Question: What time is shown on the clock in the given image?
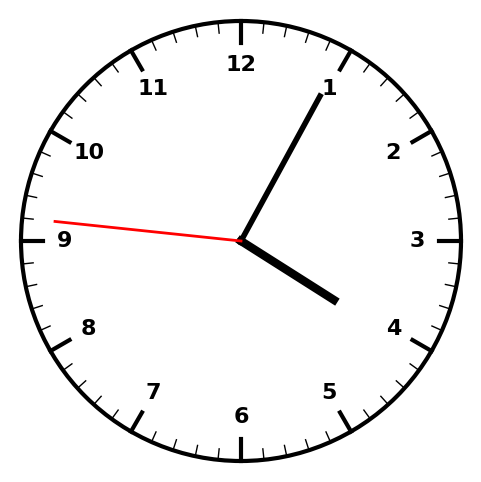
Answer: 04:04:46